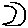
Label: moon